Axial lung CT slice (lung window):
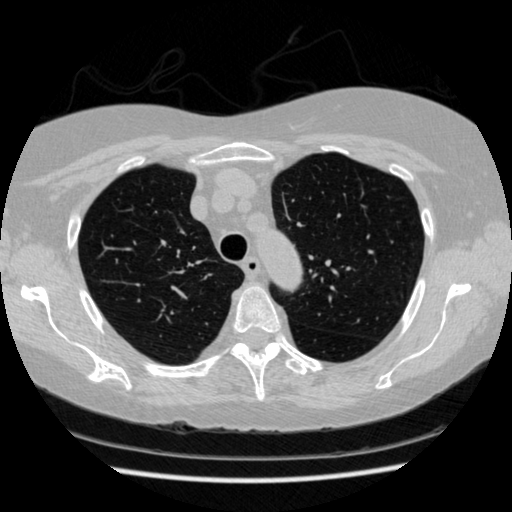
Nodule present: no